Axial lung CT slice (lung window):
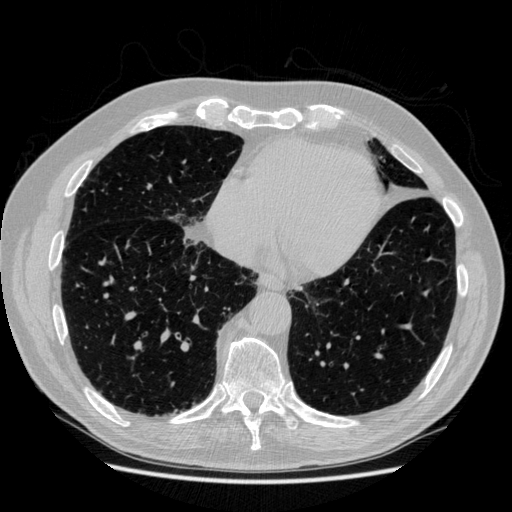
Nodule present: no